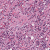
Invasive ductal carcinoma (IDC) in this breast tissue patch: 1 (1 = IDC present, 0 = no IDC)